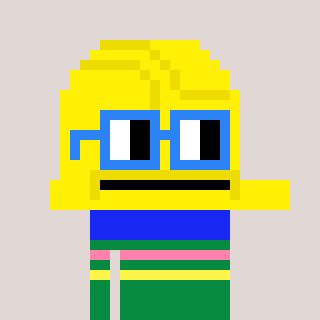
a pixel art character with square blue glasses, a construction helmet-shaped head and a green-colored body on a warm background